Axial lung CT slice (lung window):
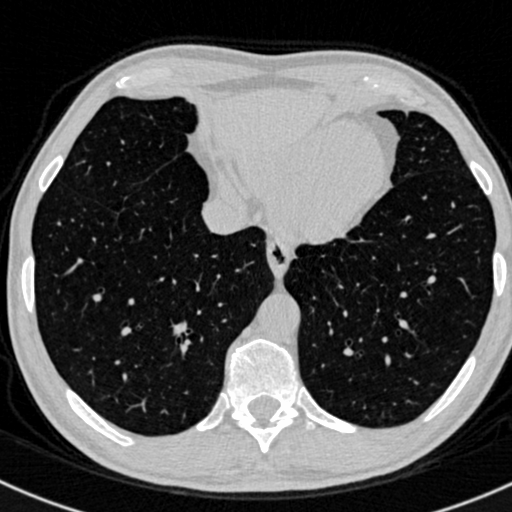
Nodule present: no